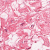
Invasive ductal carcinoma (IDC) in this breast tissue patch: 0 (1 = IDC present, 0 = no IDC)